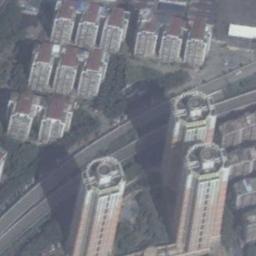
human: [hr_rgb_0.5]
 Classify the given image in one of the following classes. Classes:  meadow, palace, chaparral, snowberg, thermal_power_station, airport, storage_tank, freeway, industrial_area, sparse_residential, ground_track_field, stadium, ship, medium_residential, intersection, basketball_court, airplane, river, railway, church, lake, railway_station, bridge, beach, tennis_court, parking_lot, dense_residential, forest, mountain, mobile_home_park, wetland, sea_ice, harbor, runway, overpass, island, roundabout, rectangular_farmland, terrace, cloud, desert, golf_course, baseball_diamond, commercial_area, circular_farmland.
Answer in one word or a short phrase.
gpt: commercial_area